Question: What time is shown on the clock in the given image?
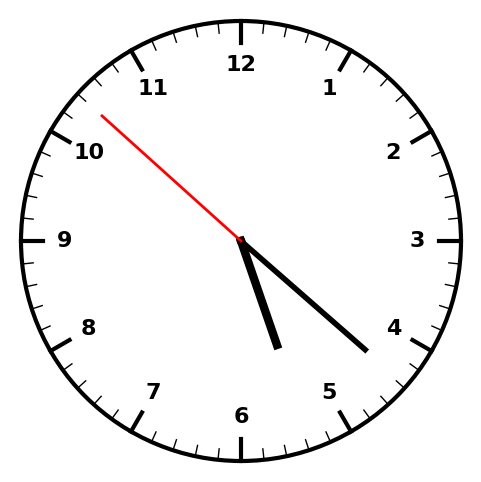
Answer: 05:21:52